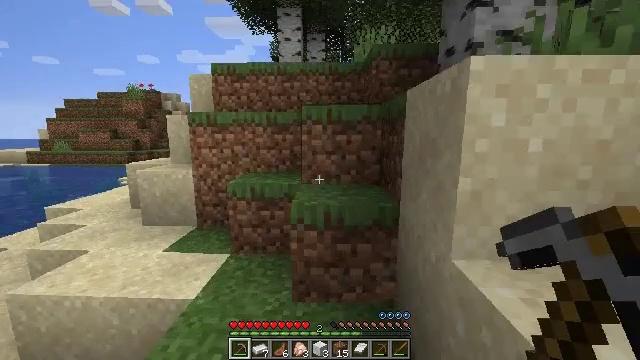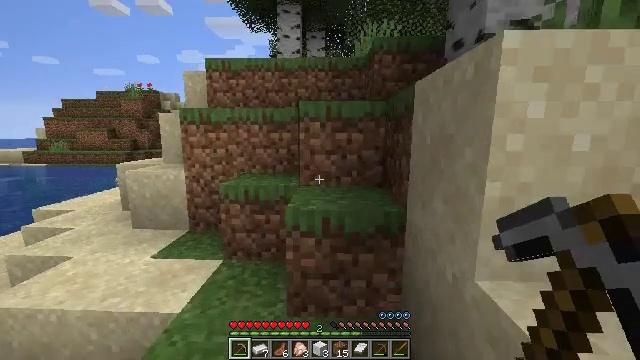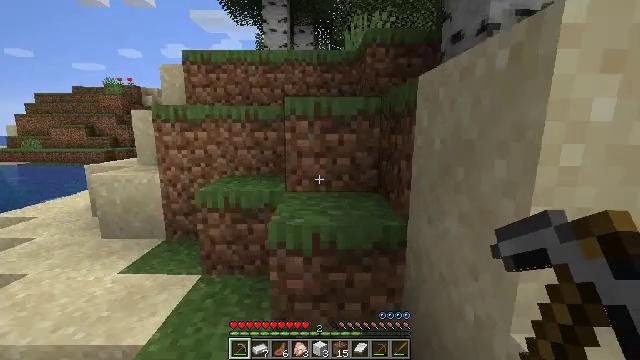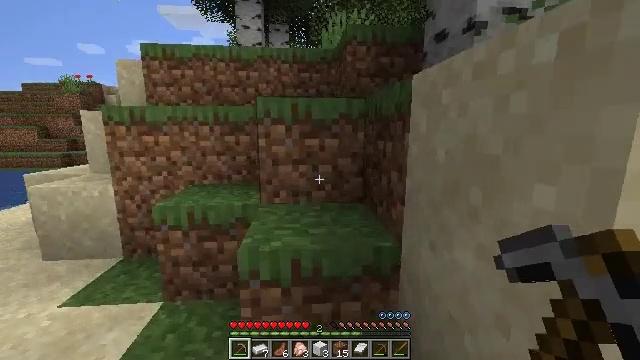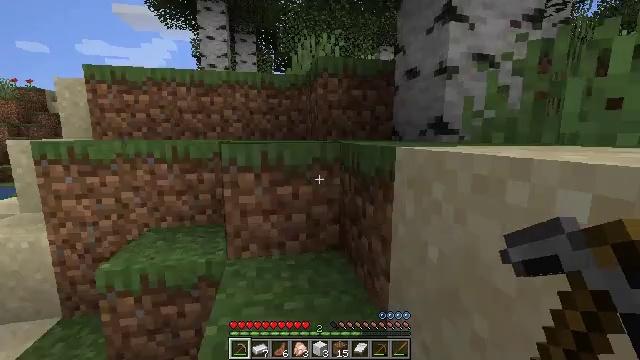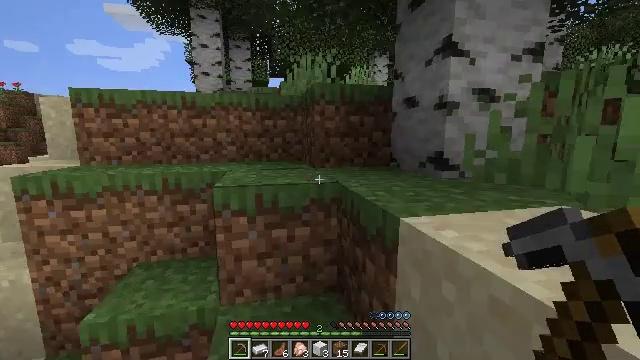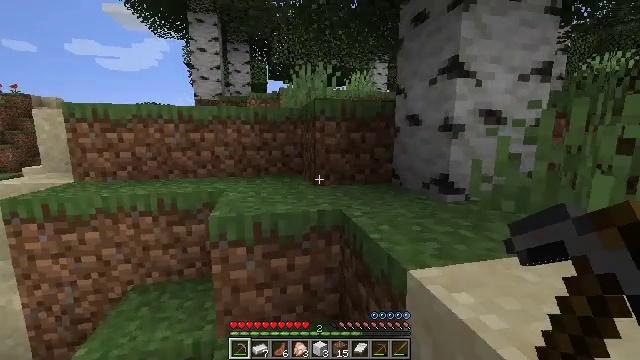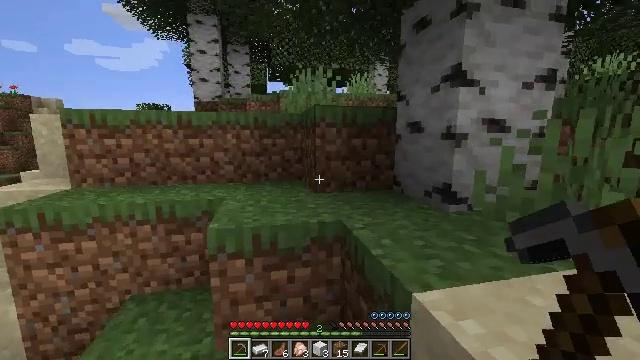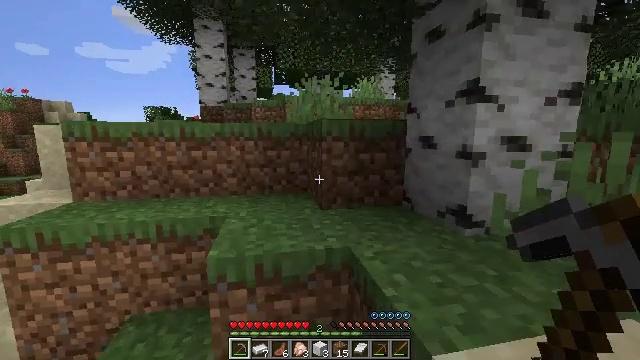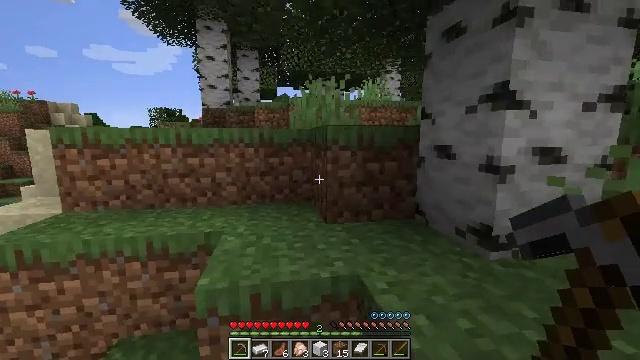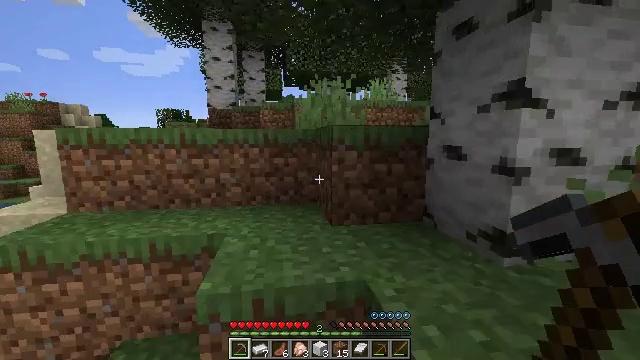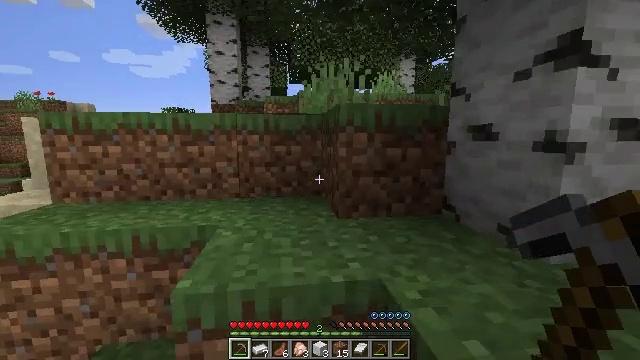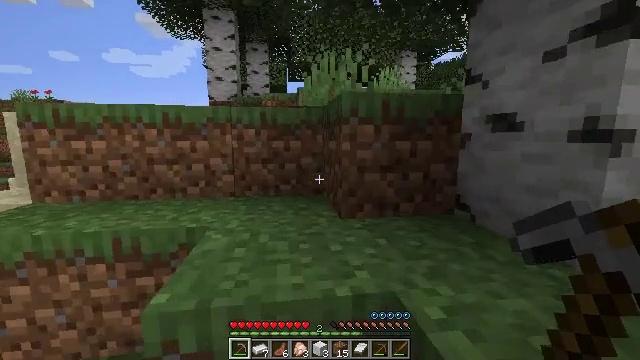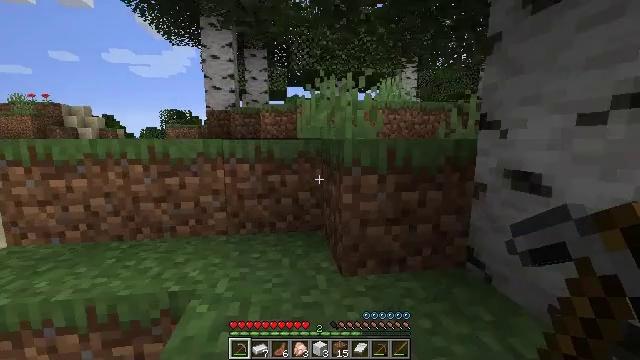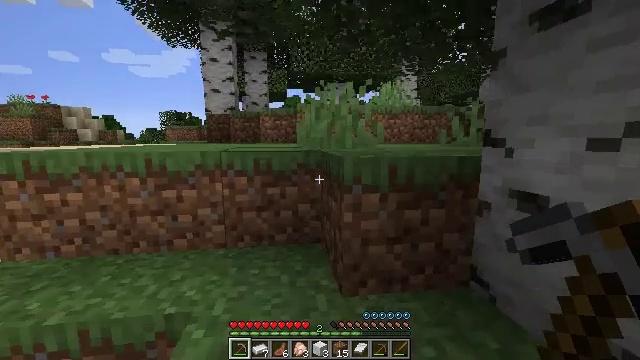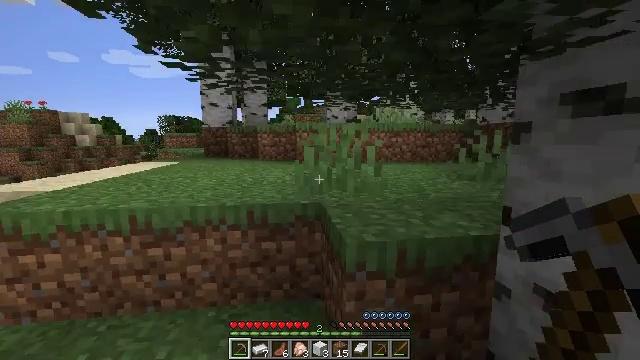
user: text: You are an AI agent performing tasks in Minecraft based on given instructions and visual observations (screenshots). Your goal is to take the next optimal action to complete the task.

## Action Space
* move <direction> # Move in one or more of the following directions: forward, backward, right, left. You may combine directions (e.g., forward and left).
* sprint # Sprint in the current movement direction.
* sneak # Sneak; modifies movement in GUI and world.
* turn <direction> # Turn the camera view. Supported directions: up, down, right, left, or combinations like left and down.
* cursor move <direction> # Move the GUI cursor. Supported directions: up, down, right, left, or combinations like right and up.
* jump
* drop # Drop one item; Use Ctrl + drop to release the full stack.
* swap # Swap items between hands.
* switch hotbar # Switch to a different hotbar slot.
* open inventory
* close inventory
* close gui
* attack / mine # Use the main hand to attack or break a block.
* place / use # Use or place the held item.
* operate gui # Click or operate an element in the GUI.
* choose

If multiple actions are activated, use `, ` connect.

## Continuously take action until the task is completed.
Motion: motion action
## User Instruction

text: Mine a chest to move it.
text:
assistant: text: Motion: move forward
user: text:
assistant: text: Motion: move forward, turn right
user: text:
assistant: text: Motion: move forward, turn right
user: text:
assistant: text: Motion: move forward, turn right and up, jump
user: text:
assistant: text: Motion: move forward, turn right, jump
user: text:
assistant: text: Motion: move forward, jump
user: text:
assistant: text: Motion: move forward, jump
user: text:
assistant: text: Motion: move forward, turn left
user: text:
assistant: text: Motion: move forward
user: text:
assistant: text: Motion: move forward, turn left
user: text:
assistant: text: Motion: move forward, turn left
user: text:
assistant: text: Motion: move forward, jump
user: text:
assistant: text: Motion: move forward, jump
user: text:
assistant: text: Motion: move forward, jump
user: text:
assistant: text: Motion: move forward, jump
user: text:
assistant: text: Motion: move forward, jump
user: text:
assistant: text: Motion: move forward
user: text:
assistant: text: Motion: move forward
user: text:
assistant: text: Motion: move forward, turn left
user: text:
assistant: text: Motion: move forward, turn left
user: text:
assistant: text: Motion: move forward, turn left
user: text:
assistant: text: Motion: move forward, jump
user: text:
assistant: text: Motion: move forward and move left, jump
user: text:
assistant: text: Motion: move forward and move left, jump
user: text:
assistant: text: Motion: move forward and move left, jump
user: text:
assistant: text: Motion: move forward and move left, jump
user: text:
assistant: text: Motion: move forward
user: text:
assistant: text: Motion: move forward
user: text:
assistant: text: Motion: move forward
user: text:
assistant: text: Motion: move forward